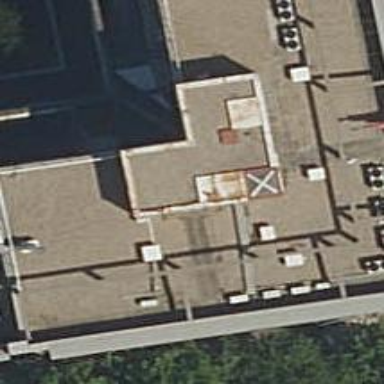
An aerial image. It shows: Office building.